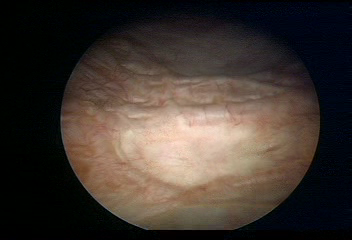
Modality: WLC
Class: Normal mucosa
Bladder cancer association: No